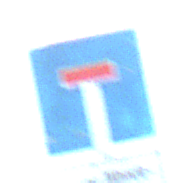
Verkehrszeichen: Sackgasse
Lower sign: HinweisGeaenderteVorfahrtVerkehrsfuehrungVerkehrsregelung3
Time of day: SunriseSunset
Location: Outdoor (RoadRail)
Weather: PartlyCloudy
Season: NotSpecified
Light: Natural